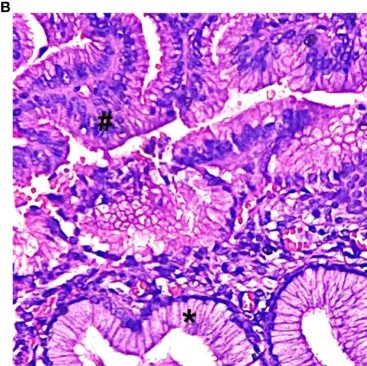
LEGH (*) and ALEGH (#) were observed in hematoxylin and eosin (HE) stained slides. (B) case2, magnification x400.
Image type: pathology (h&e)